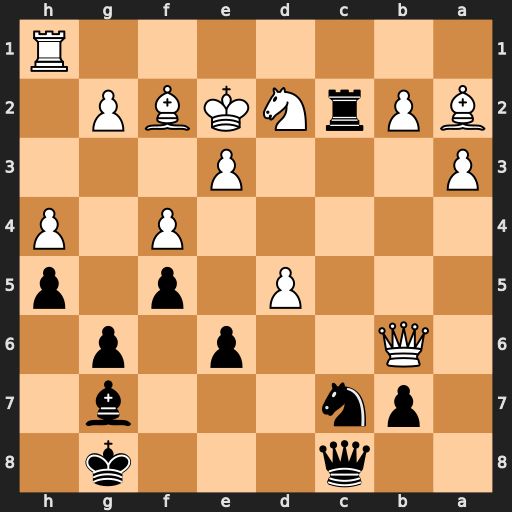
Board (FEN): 2q3k1/1pn3b1/1Q2p1p1/3P1p1p/5P1P/P3P3/BPrNKBP1/7R
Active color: b
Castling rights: -
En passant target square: -
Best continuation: Rxb2 Qc5 b6 Qc6 Rxa2